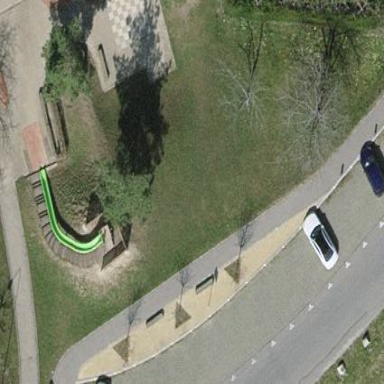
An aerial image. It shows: Street-side parking area with grass paver surface.